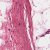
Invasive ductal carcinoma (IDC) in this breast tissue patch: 0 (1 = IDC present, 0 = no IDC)